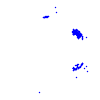
Particle: kaon